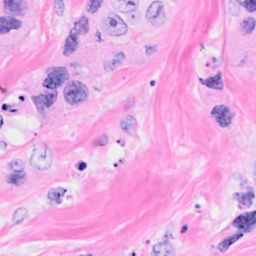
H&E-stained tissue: Breast